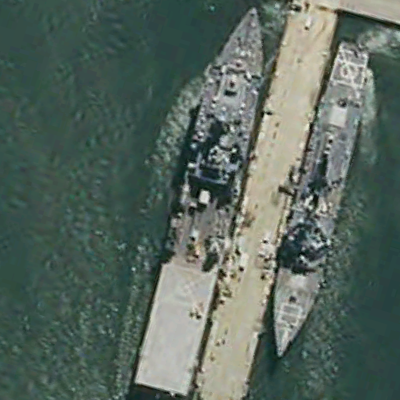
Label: combat